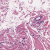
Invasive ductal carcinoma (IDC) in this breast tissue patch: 0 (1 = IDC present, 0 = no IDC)